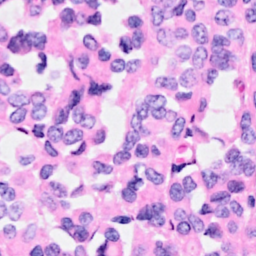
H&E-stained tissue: Breast